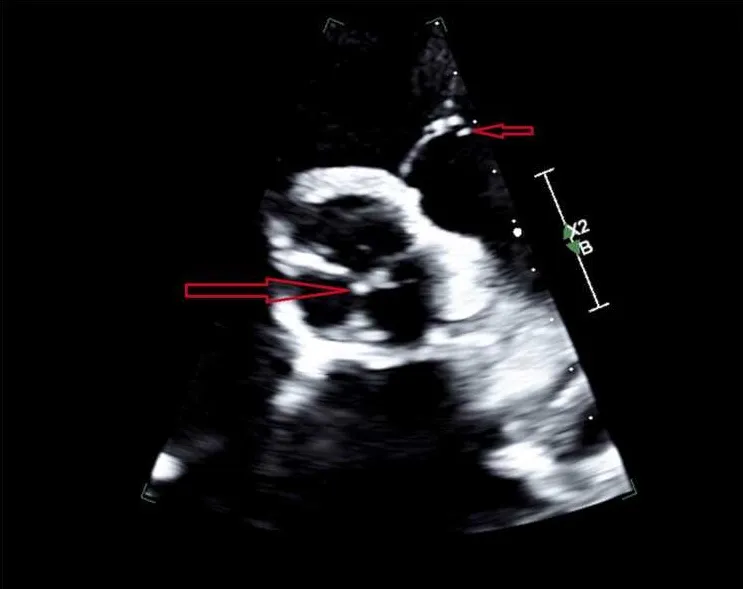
Bottom arrow (bigger) showing vegetation on left coronary cusp of the aortic valve. Top arrow (smaller) showing echogenic mobile density on the left pulmonic valve leaflet.
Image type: radiology (ultrasound)